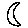
Label: moon